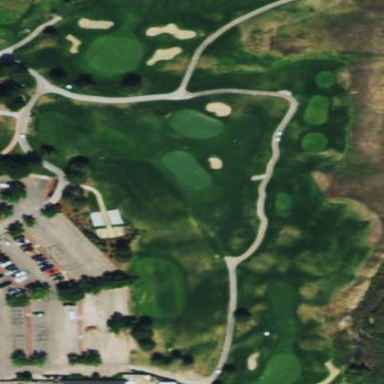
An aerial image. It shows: Grassy area designated as driving range for golf.